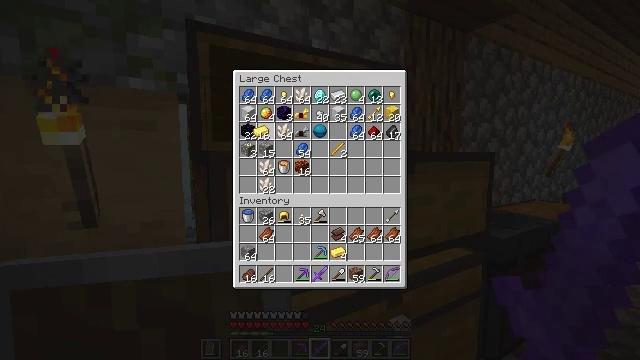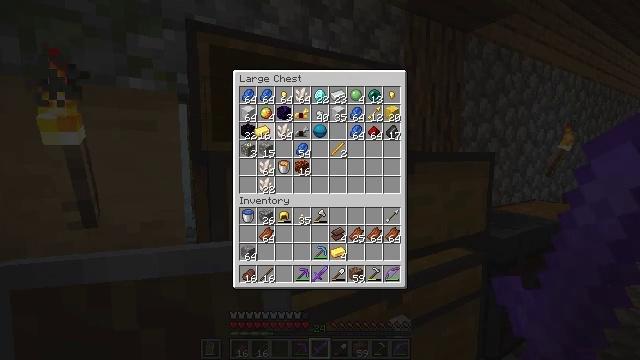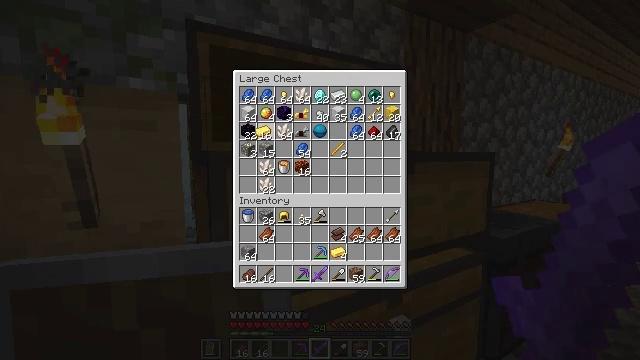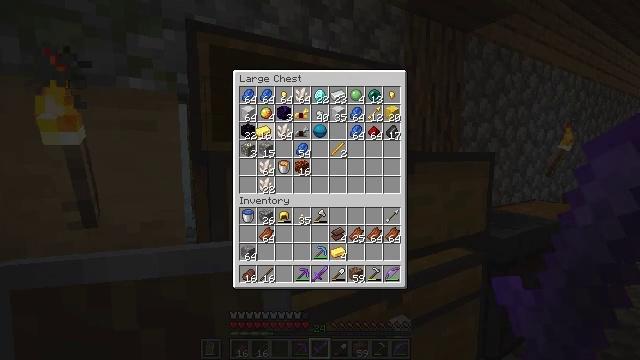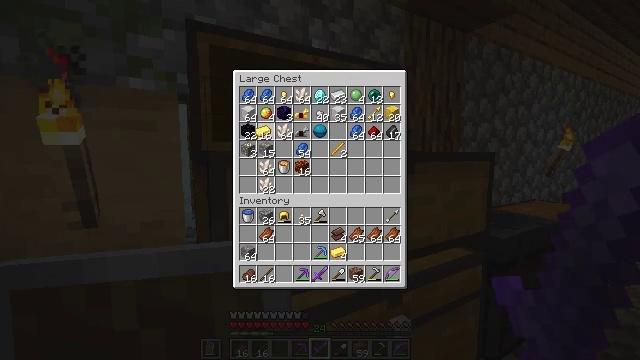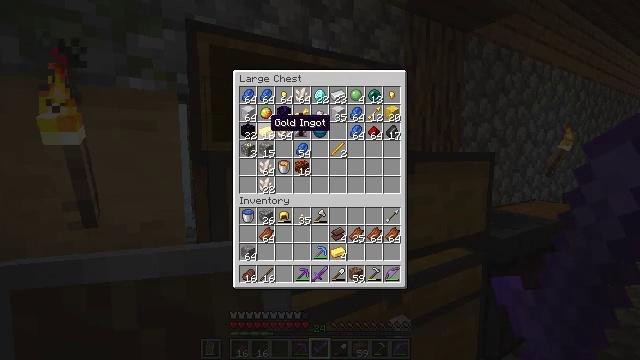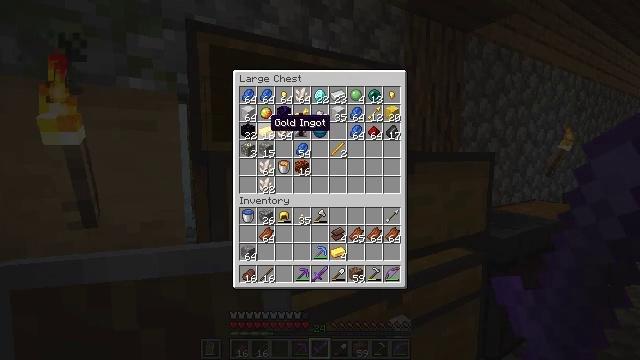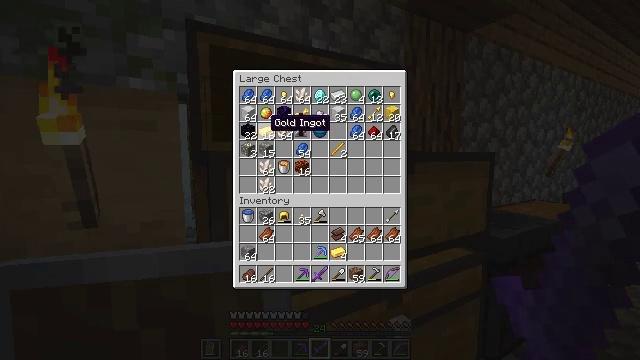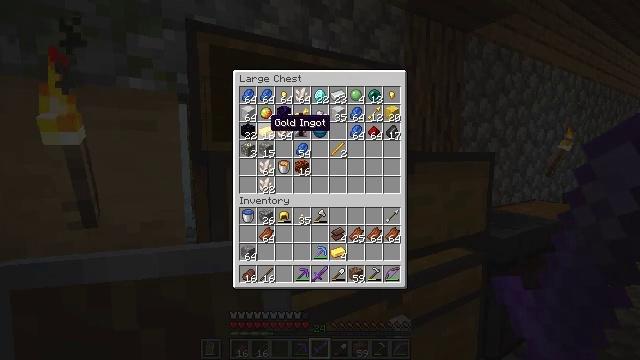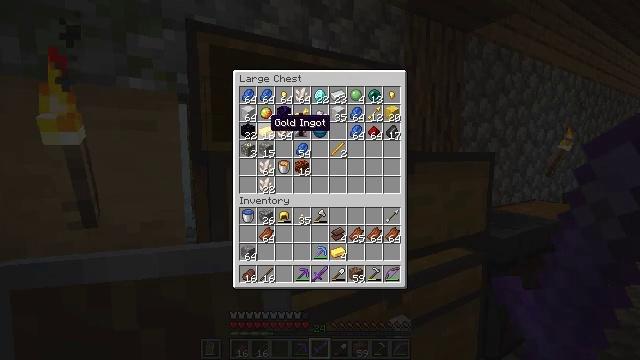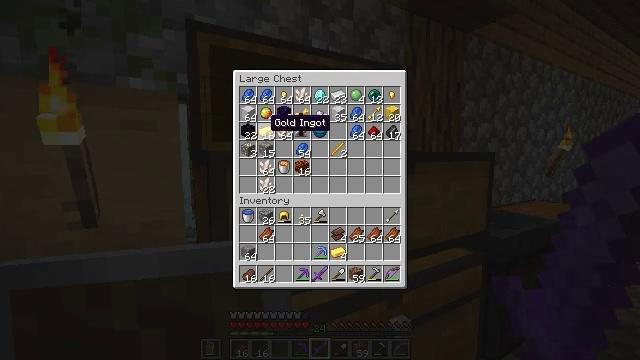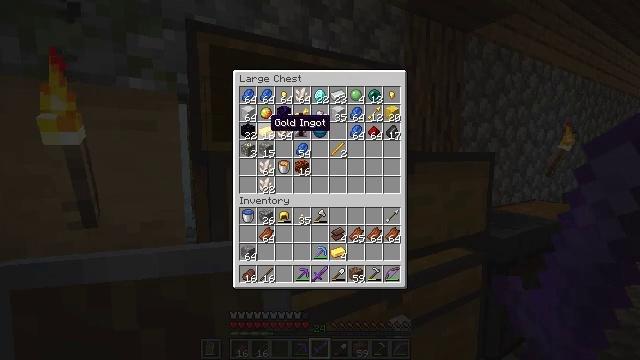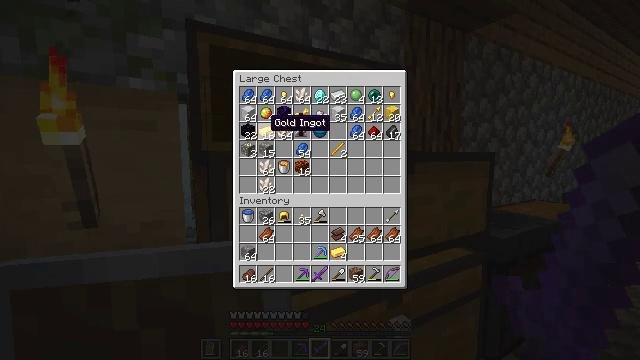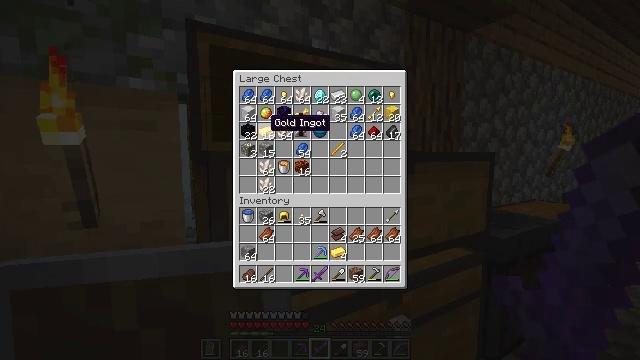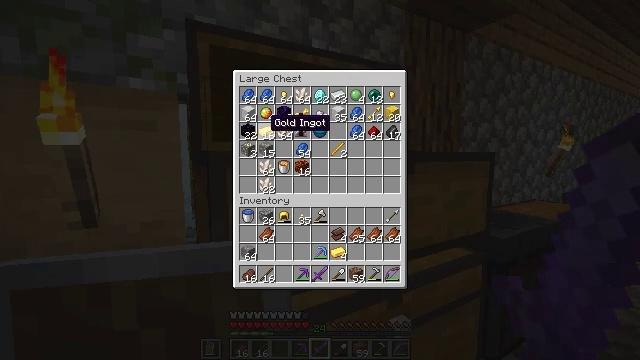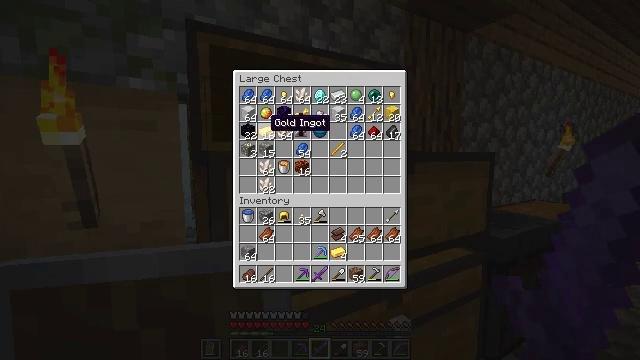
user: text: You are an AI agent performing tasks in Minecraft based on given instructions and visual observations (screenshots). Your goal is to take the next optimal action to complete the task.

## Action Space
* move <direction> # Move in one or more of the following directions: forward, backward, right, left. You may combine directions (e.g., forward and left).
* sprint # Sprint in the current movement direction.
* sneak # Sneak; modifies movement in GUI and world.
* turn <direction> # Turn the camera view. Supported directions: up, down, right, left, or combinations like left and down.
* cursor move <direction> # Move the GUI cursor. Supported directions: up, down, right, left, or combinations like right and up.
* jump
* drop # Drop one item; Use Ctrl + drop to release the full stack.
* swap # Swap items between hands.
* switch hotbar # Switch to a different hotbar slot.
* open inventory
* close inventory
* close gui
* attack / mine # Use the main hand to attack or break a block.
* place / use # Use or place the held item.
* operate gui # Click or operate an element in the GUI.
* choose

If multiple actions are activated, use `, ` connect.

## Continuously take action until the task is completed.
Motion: motion action
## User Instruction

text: Use gold and netherite scraps to craft a netherite ingot.
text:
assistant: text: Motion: no_op
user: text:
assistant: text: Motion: no_op
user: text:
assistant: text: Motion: attack / mine
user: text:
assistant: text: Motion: attack / mine
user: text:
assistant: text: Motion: no_op
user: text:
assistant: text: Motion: no_op
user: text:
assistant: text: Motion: no_op
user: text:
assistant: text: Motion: no_op
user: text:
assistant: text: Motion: no_op
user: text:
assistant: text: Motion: no_op
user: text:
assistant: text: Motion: no_op
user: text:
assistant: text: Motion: no_op
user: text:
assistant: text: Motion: no_op
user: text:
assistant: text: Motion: no_op
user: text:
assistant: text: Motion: no_op
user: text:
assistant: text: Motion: no_op
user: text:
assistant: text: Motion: no_op
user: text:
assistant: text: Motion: close inventory
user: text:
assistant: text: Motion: close inventory
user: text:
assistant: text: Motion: no_op
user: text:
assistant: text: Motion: turn left
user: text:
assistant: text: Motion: turn left
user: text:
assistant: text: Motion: turn left
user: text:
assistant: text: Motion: turn left and down
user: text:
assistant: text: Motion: turn left and down
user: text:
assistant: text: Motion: turn left and down
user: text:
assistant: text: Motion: turn left and down
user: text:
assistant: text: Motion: turn left and down
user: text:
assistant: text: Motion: turn left and down
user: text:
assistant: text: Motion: use / place